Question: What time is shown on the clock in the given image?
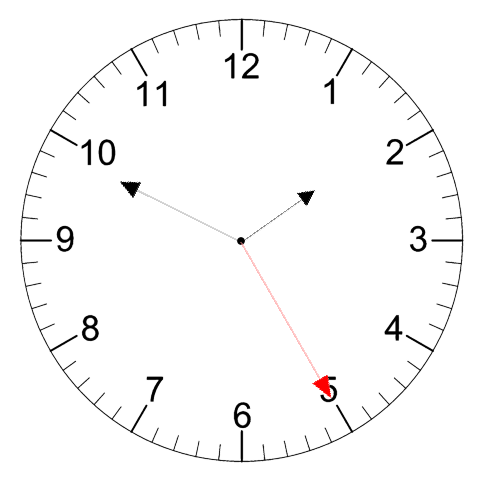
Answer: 01:49:25